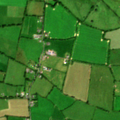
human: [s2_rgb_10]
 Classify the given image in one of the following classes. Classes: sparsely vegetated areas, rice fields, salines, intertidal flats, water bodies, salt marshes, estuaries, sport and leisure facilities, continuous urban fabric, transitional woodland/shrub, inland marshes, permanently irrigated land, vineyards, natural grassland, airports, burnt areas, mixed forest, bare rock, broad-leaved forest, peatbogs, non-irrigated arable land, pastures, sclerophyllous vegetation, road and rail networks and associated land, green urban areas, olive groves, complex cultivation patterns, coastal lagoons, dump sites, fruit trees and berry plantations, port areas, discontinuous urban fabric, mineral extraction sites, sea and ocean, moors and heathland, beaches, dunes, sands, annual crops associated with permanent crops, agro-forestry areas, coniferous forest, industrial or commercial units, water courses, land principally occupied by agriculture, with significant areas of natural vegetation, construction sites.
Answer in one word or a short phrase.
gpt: pastures